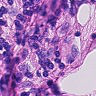
Metastatic tissue present: no